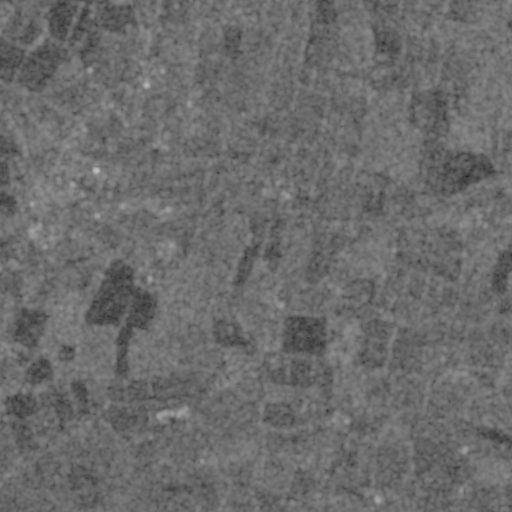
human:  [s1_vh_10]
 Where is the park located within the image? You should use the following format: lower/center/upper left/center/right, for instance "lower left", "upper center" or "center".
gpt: The park is located in the center left of the image.
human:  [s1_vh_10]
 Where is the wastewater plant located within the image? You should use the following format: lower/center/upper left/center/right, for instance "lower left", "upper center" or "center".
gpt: The wastewater plant is located in the lower left of the image.
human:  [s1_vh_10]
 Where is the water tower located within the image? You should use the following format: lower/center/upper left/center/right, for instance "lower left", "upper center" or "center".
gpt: The water tower is located in the center left of the image.
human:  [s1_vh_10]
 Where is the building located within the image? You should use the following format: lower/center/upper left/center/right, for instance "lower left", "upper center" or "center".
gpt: There is no building in the image.

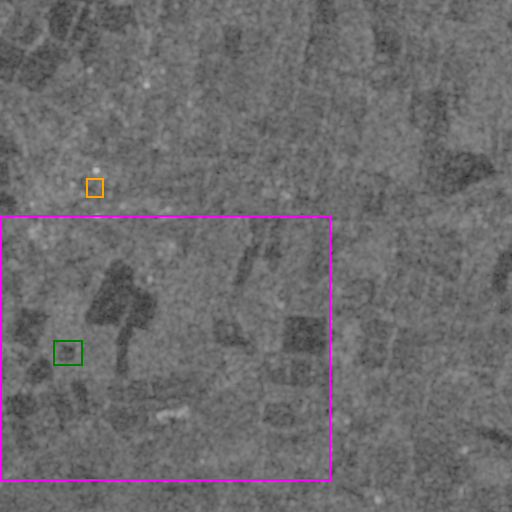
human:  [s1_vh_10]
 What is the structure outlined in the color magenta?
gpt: The structure outlined in magenta is a crop field.
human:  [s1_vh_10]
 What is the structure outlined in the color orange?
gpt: The structure outlined in orange is a park.
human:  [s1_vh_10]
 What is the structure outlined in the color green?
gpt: The structure outlined in green is a wastewater plant.
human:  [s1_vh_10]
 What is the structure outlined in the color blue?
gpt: There is no blue outline.